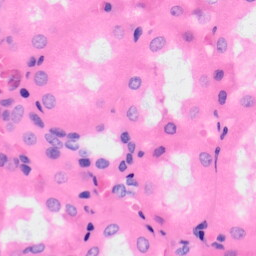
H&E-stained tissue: Kidney